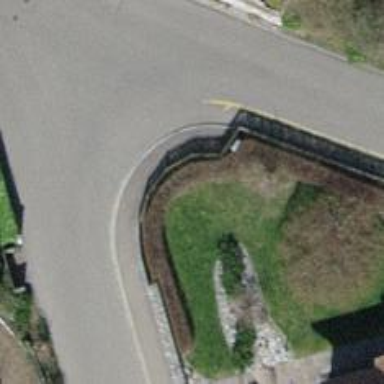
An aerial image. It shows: Hedge acting as barrier.